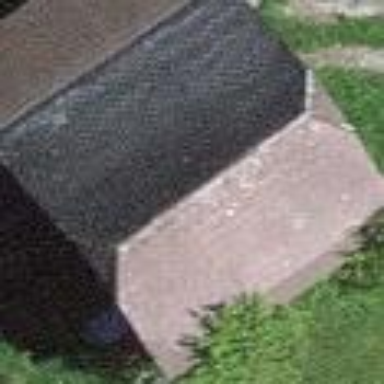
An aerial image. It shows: Rural barn.